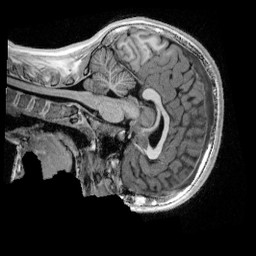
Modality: UNIT1_denoised
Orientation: sagittal
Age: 11
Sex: female
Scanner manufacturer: siemens
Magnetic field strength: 3 T
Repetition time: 4 s
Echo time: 0.00303 s